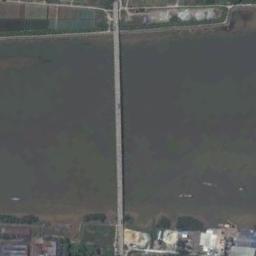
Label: bridge